Current action and preconditions to check: trajectory_clear

Your task: For each precondition in the list above, predict whether it will hold at this action.

Consider the current scene as observed from the mobile robot's camera, and analyze the predicted future states of all dynamic agents (e.g., people, animals, vehicles, or any moving entities) within the NEXT SECOND.

IMPORTANT: Only answer "very likely" if you are absolutely certain—based on strong, clear evidence—that a dynamic agent will violate the precondition in the predicted future state. Do NOT answer "very likely" for unlikely, ambiguous, or low-probability risks.

Ask yourself for each precondition: Is there a high probability, with clear and convincing evidence, that the predicted future states of any dynamic agent will interfere with the predicted future state of the currently executing action within the NEXT SECOND, causing that precondition to fail?

Assess the risk level based on these predictions. Use "likely" or "very likely" if motions create a clear risk of interference.

Use "neutral" or "improbable" if agents are nearby but their predicted paths are clearly diverging or non-conflicting.

Failure Risk Categories: "very improbable", "improbable", "neutral", "likely", "very likely"

Answer Format: Output ONLY the probability_of_failure value from these categories: "very improbable", "improbable", "neutral", "likely", "very likely"

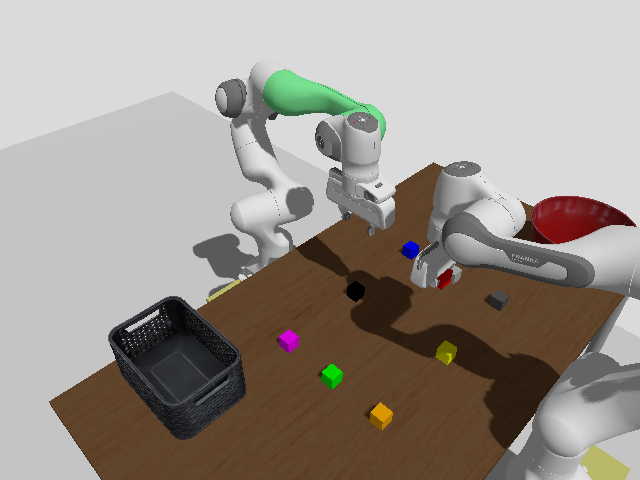

Answer: improbable